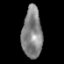
Tissue: prostate
Cell type: T cells
Senescence score: 0.3091
Nuclear area (px): 994
Mean DAPI intensity: 130.998